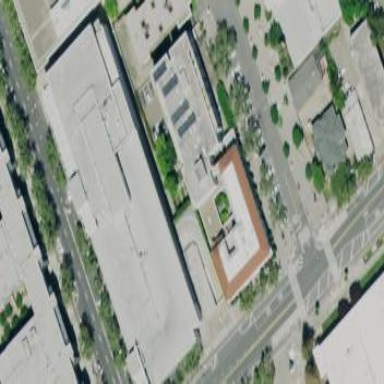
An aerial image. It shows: Multi-storey garage used for parking.